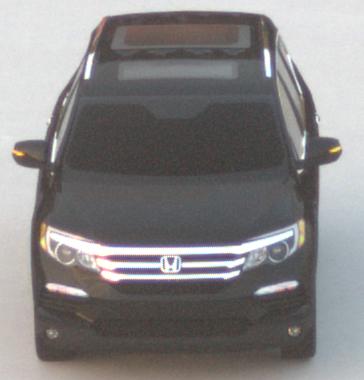
Make: Honda
Model: Pilot
Detailed model: 3
Model produced from: 2015
Model produced until: 2022
Doors: 5
Color: black
Road condition: dry road
Daytime: dawn
Contrast: low contrast